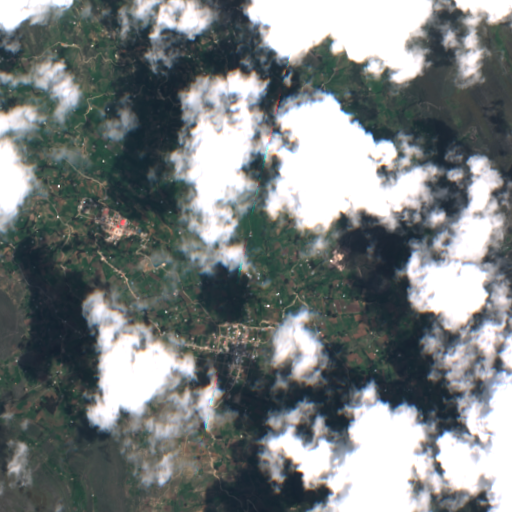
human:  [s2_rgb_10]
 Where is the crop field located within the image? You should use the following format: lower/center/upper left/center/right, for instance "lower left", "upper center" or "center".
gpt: The crop field is located in the center left of the image.
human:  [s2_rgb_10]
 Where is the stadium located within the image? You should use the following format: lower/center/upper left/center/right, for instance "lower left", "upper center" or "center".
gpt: The stadium is located in the center left of the image.
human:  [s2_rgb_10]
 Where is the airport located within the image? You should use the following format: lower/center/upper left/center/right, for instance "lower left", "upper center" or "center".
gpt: There is no airport in the image.